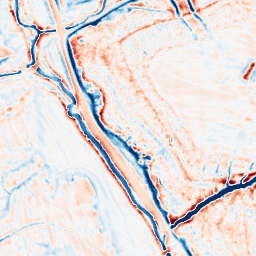
Category: edge_preserving
Decomposition family: bilateral
Decomposition parameters: d: 15
sigma_color: 75
sigma_space: 100
Upsampling method: bicubic
Upsampling parameters: scale: 4
Upsampling scale: 4